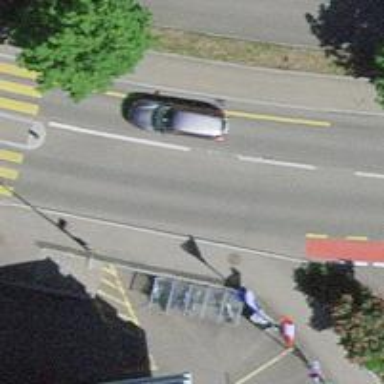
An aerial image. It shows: Bus stop with platform for public transport.